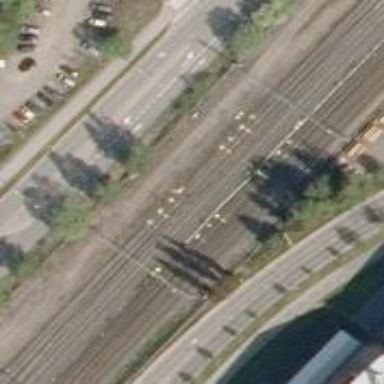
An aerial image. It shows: Railway track with continuous electrified contact line.